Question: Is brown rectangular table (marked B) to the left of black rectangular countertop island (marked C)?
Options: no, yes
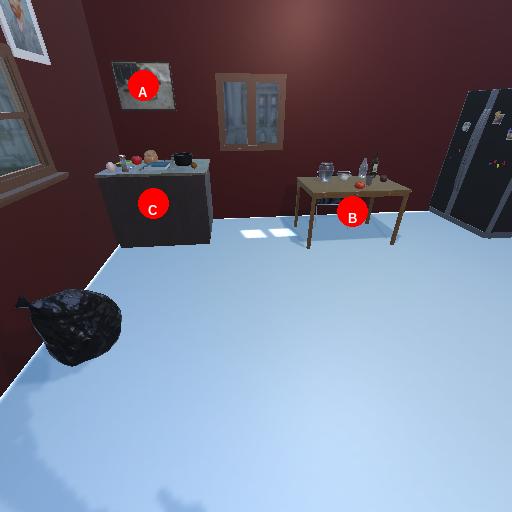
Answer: no